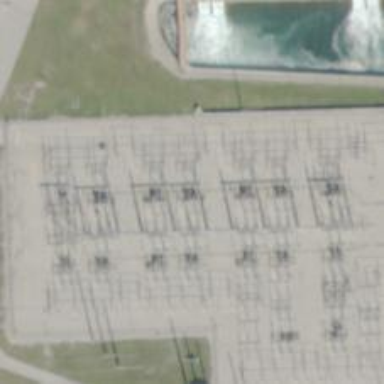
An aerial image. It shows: Switch for power supply.